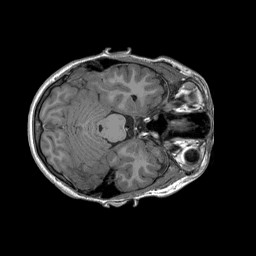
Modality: T1w
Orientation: coronal
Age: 13
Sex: male
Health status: ill